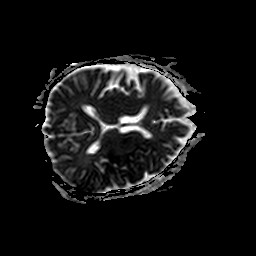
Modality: ADC
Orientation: axial
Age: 62
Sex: male
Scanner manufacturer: philips
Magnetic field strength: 1.5 T
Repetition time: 4.916 s
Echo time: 0.07618 s